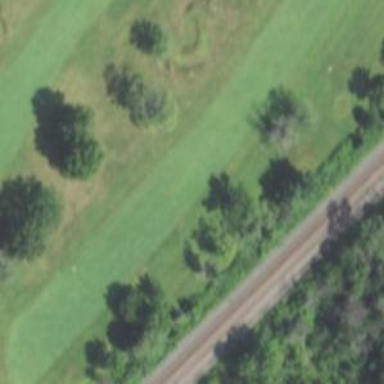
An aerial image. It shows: Golf hole.